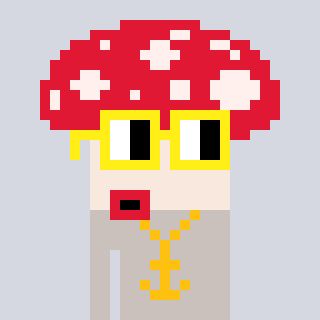
a pixel art character with square yellow glasses, a mushroom-shaped head and a foggrey-colored body on a cool background